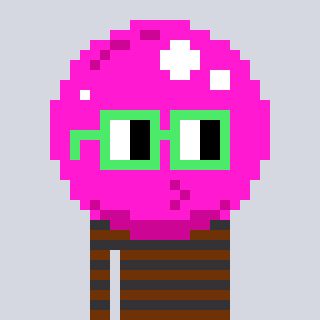
a pixel art character with square light green glasses, a bubblegum-shaped head and a grayscale-colored body on a cool background